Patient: sex M, age 67
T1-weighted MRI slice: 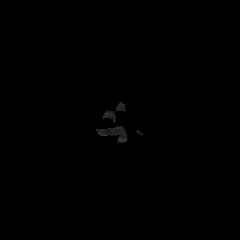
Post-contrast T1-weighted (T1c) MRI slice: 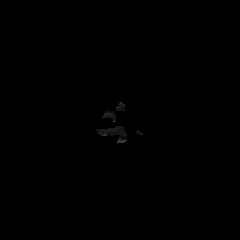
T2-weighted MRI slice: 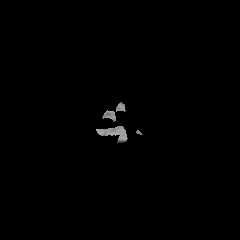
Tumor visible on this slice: no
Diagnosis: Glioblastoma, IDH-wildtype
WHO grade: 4